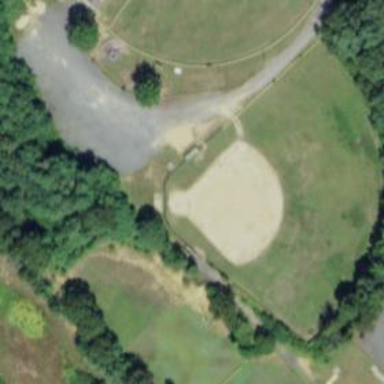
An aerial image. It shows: Softball pitch for leisure and sport activities.